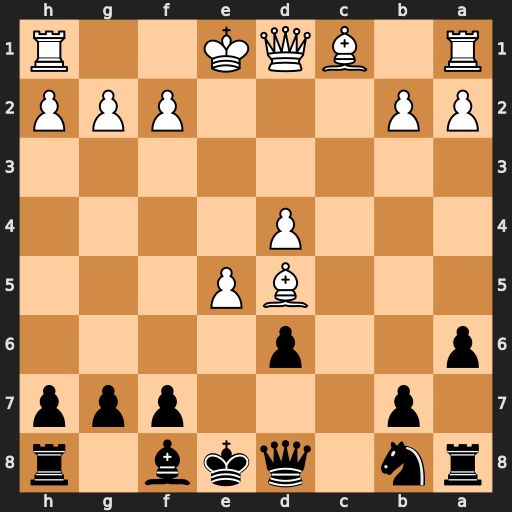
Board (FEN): rn1qkb1r/1p3ppp/p2p4/3BP3/3P4/8/PP3PPP/R1BQK2R
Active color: b
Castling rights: KQkq
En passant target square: -
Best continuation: Qa5+ Bd2 Qxd5